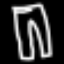
Label: pants